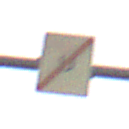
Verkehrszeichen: EndeUmleitung
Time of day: SunriseSunset
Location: Outdoor (Nature)
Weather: Clear
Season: NotSpecified
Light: Natural